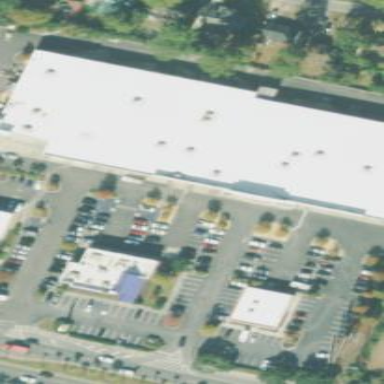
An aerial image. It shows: Retail building.